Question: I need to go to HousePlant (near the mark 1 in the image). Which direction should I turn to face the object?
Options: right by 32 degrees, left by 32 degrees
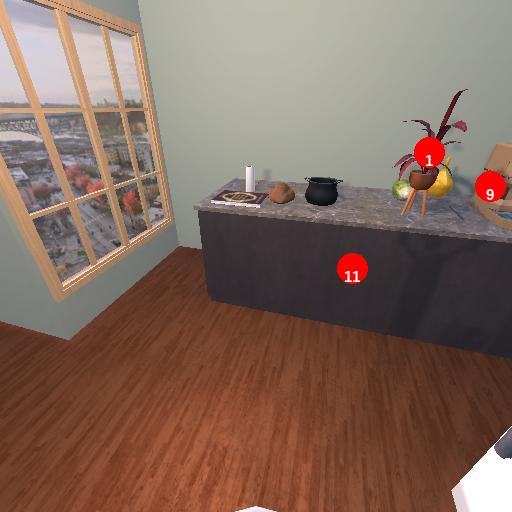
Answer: right by 32 degrees